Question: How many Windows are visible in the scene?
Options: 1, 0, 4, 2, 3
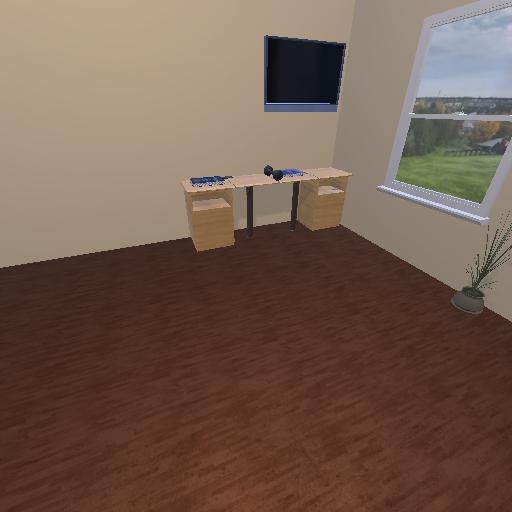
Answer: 1